Field crop: maize
Growth stage: 2
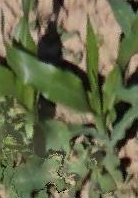
Species: maize